一年级 · 算术
横线上填上合适的数。

$9+$ $=12$ $+5=1816-$ $=1014-$ $=5$

$7+$ $=15 \quad 5+$ $=11 \quad 8+$ $=16 \quad 16$ $=9$
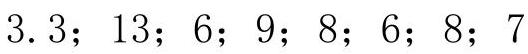
答案:
解析: